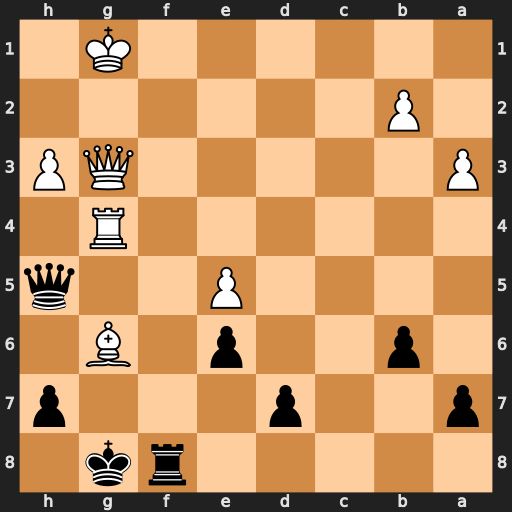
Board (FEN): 5rk1/p2p3p/1p2p1B1/4P2q/6R1/P5QP/1P6/6K1
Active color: b
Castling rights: -
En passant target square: -
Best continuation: hxg6 Rxg6+ Kf7